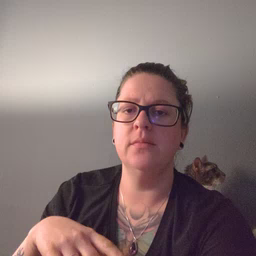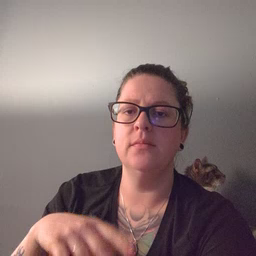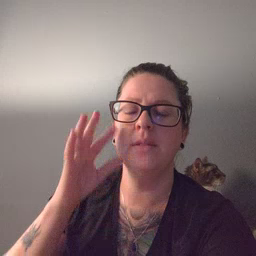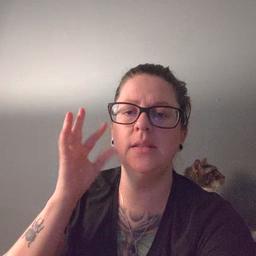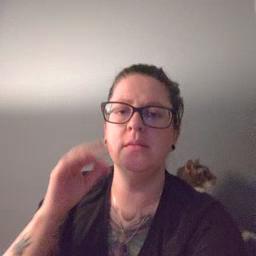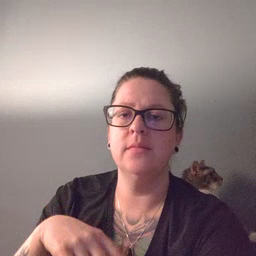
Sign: kitty